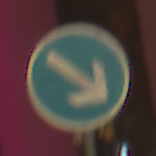
Verkehrszeichen: VorgeschriebeneVorbeifahrtRechts
Umgebung: Outdoor, Urban
Tageszeit: Night
Wetter: Overcast
Licht: Artificial
Jahreszeit: Winter
Kontrast: MediumContrast